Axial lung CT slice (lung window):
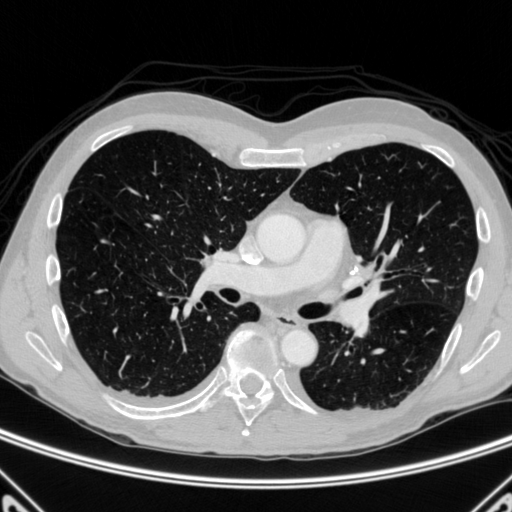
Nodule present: no